Question: Good Afternoon All,
I have a question, I want to write VBA codes that will verify and notify me for the past due dates for me and highlight the cell/s in Red. I have done some codes below. but the problem is it also highlight the empty cell see attached image. For the cells that doesn't date it should be remain with a white background.
3 in the codes is the number of days.

'''
Sub SubbasecreateNotifications()
Dim i As Long
'lastrow As Long
'lastrow = Worksheets("Subbase").Cells(Rows.Count, 2).End(xlUp).Row
i = 9
'To lastrow
For Each cell In Range("G9:G400")
If cell.Value + 3 <> Date And Cells(i, 7) = "" Then
Cells(i, 2).Interior.ColorIndex = 3
Else
Cells(i, 2).Interior.ColorIndex = 2
End If
i = i + 1
Next cell
End Sub
'''
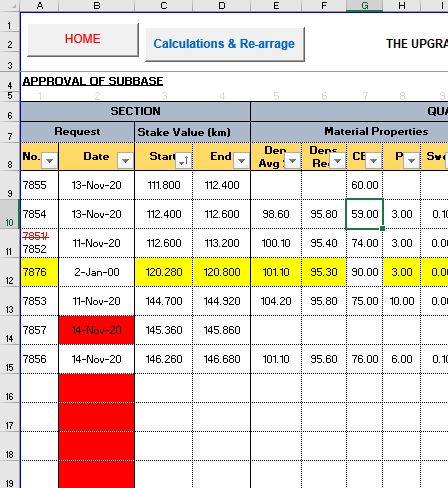
Answer: Check for a valid date with <URL>
'''
Option Explicit
Sub SubbasecreateNotifications()
Const OVERDUE = 3 'days
Dim i As Long, lastrow As Long, count As Long
Dim iColor As Integer
With Worksheets("Subbase")
lastrow = .Cells(Rows.count, "B").End(xlUp).Row
For i = 9 To lastrow
iColor = 2 ' white
If IsDate(.Cells(i, "B")) And Cells(i, "G") = "" Then
If DateDiff("d", Cells(i, "B"), Date) > OVERDUE Then
iColor = 3 ' red
count = count + 1
End If
End If
.Cells(i, "B").Interior.ColorIndex = iColor
Next
End With
MsgBox count & " overdue"
End Sub
'''